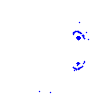
Particle: pion